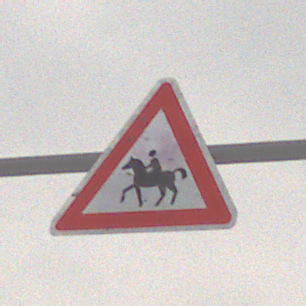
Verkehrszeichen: ReiterRechts
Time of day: MorningAfternoon
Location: Outdoor (Nature)
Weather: Overcast
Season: Winter
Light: Natural